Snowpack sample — Buffalo Mountain, Silverthorne, Colorado, USA (1/25/25, 10:11 AM MST)
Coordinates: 39.6222, -106.1139
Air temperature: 22 °F
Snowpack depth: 110 cm
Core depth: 30 cm
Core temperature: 42.8 °F
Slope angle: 12°, slope face: 102°
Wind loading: high
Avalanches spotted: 0
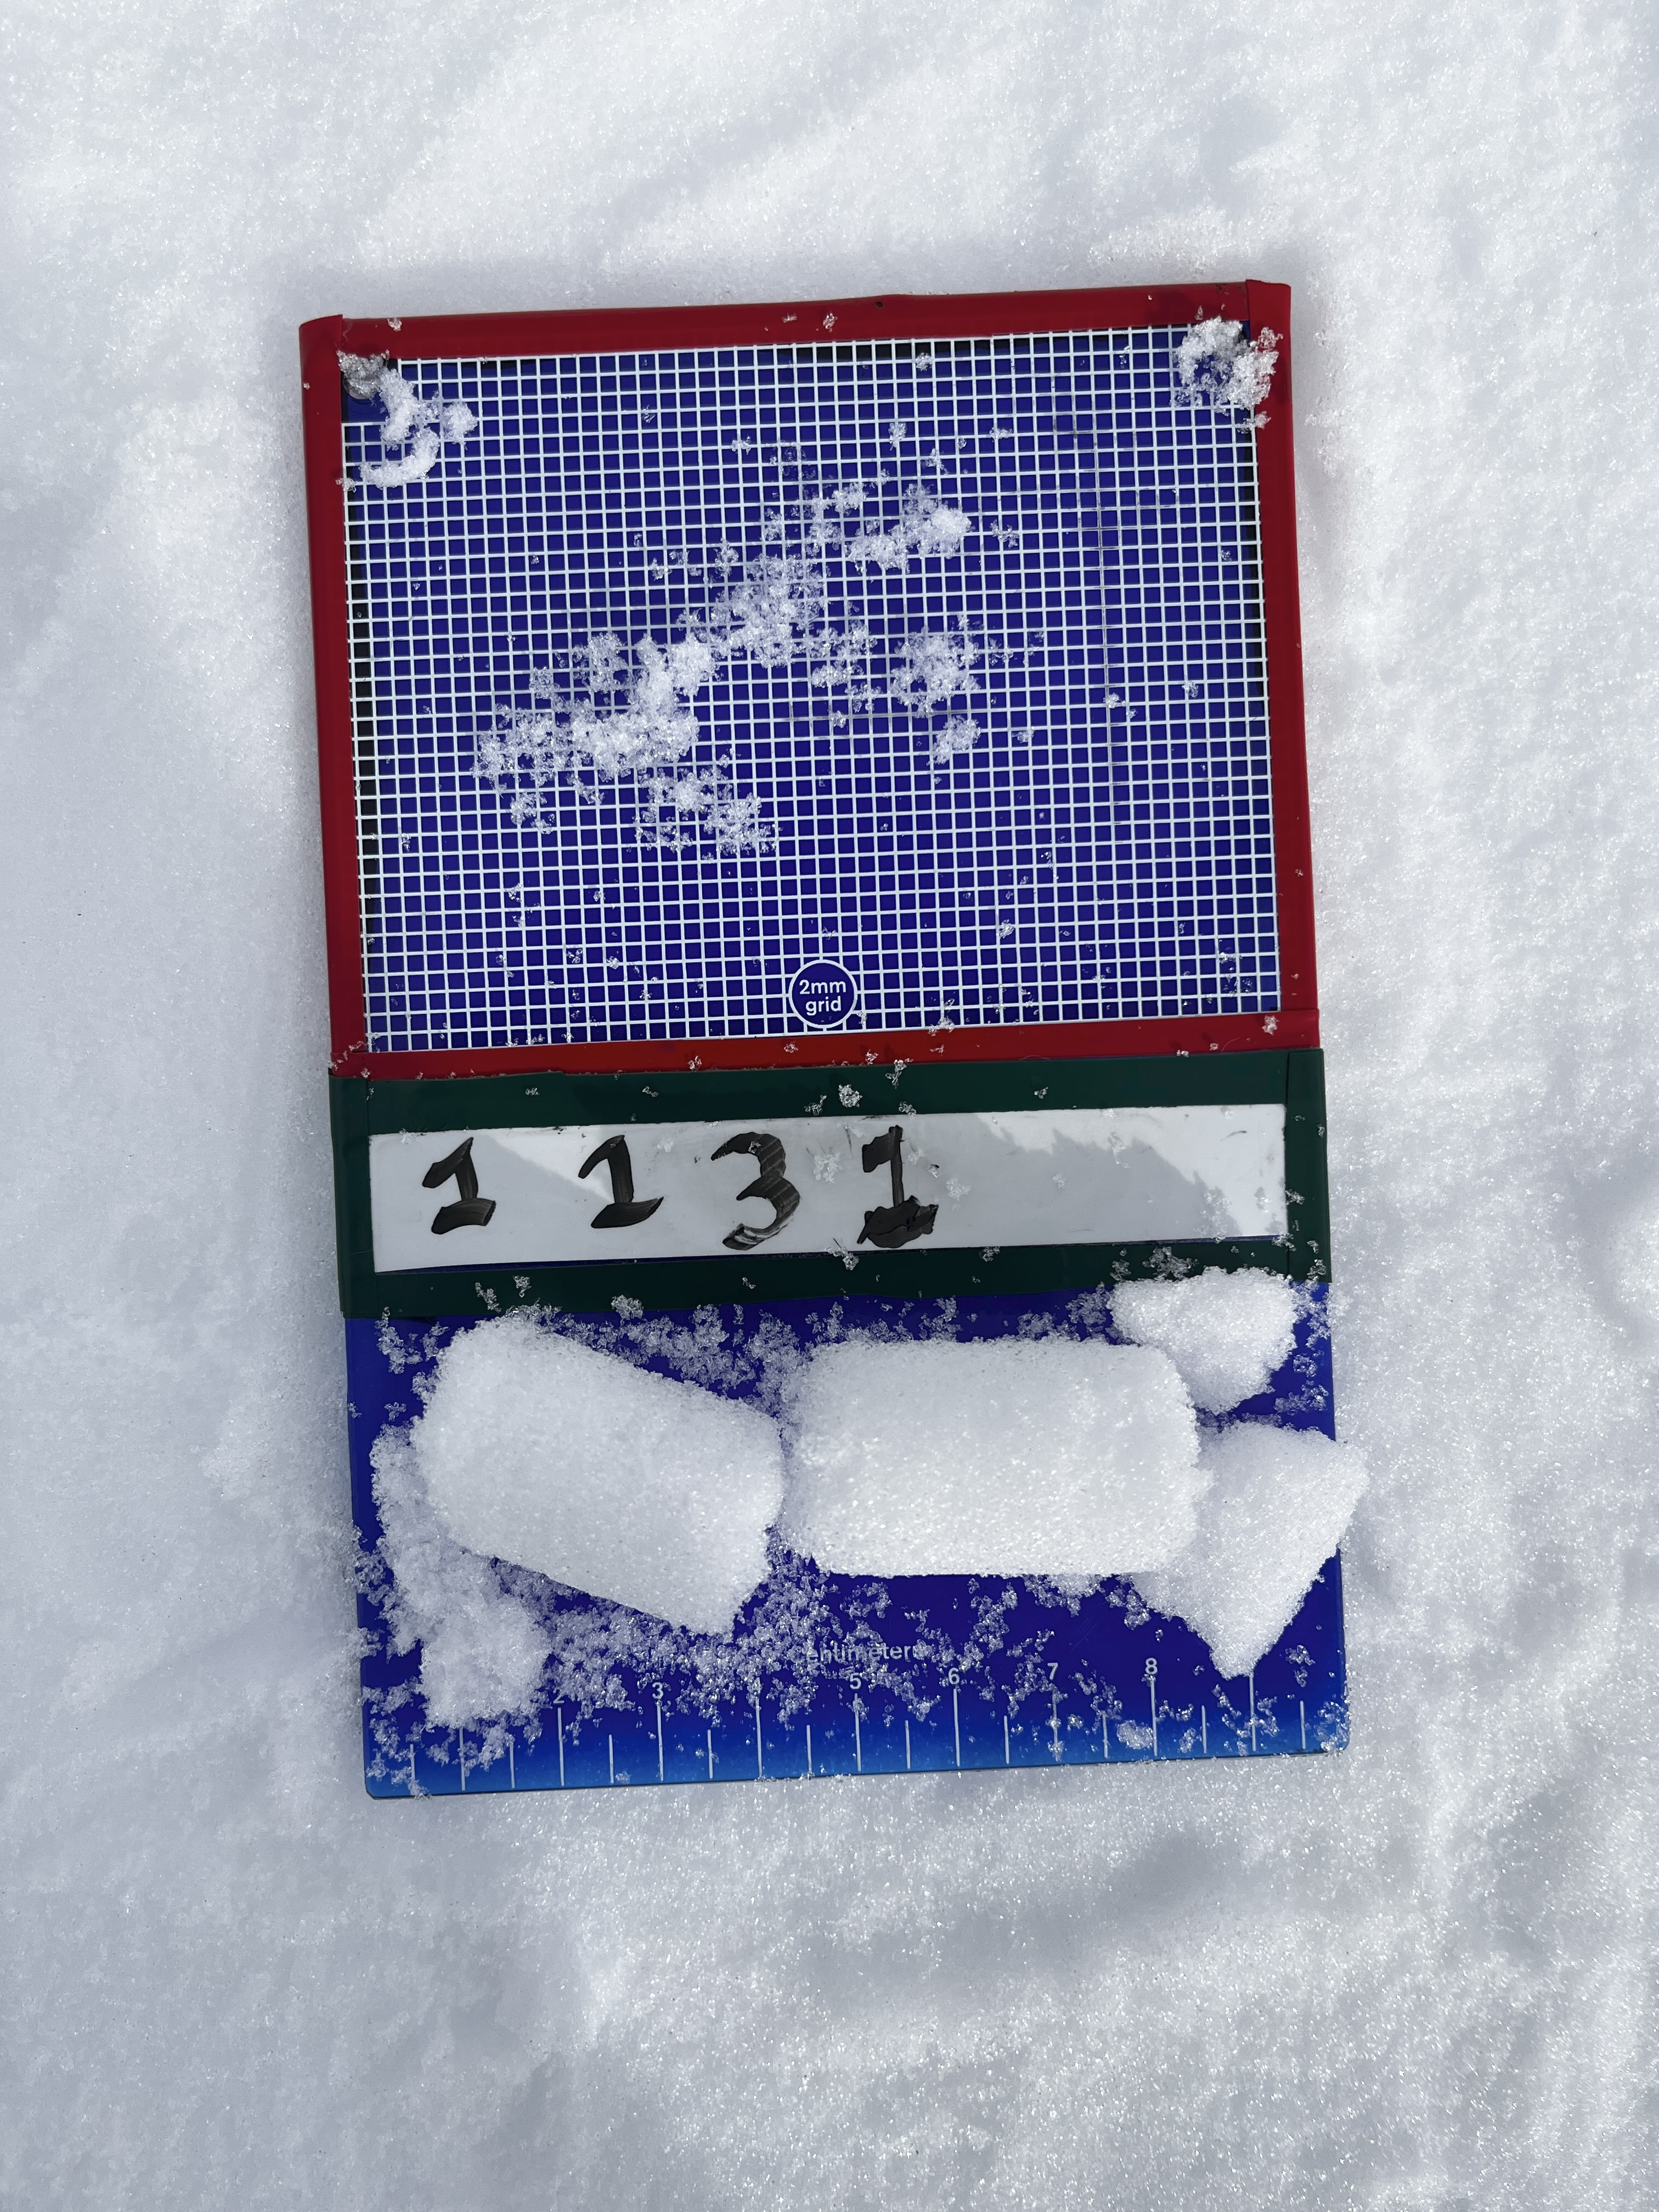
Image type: crystal_card
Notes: No avalanches nearby, collected on the outskirts of a fire break 15 meters from the treeline, on way to Buffalo and Red Mountain